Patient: sex M, age 44
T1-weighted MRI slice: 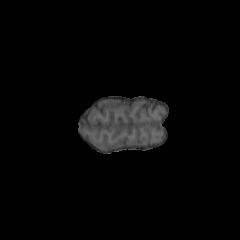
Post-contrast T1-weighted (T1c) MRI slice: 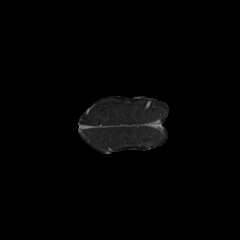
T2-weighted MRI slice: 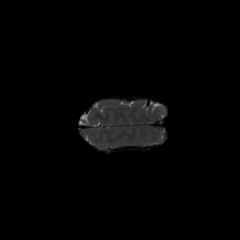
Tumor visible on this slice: no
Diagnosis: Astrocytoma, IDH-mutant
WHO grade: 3